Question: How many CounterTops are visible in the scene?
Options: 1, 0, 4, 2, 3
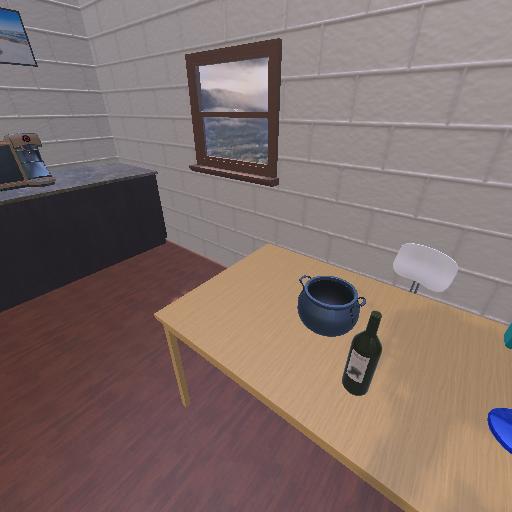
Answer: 1